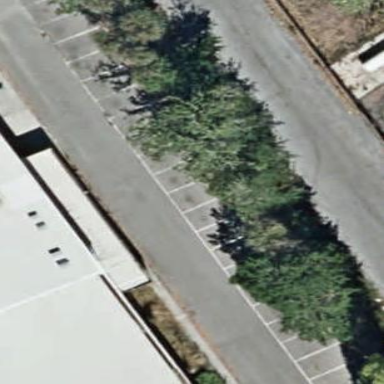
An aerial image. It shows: Parking area with surface.